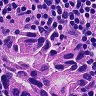
Metastatic tissue present: yes